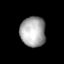
Tissue: lung
Cell type: Endothelial cells
Senescence score: 0.5402
Nuclear area (px): 743
Mean DAPI intensity: 169.402